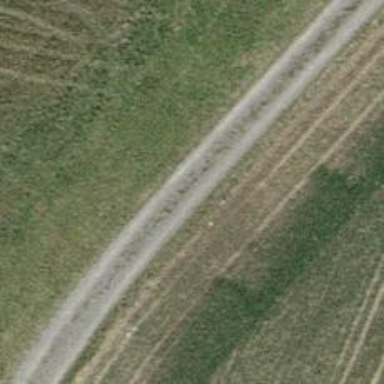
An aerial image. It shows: Track with fine gravel surface classified as grade 3.